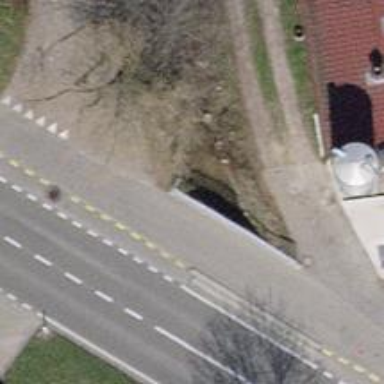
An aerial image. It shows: Bridge over cycleway.